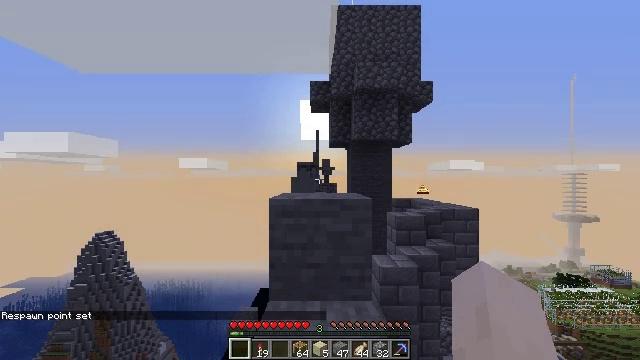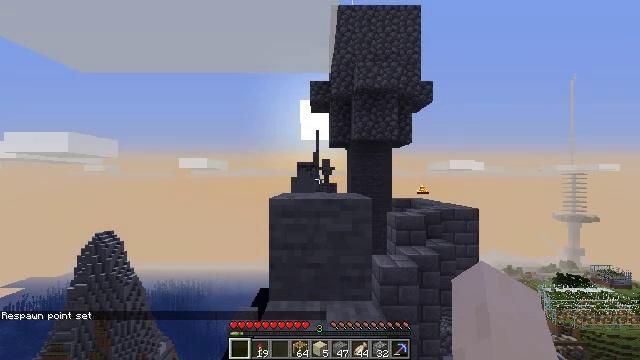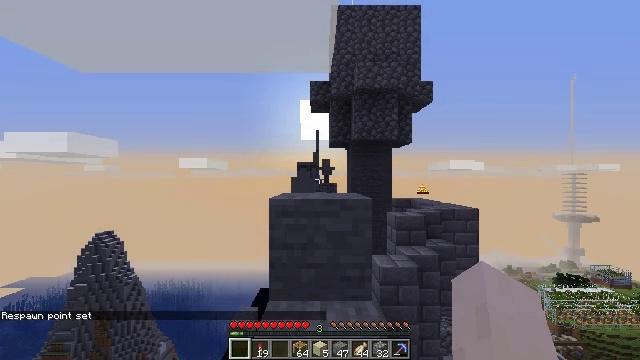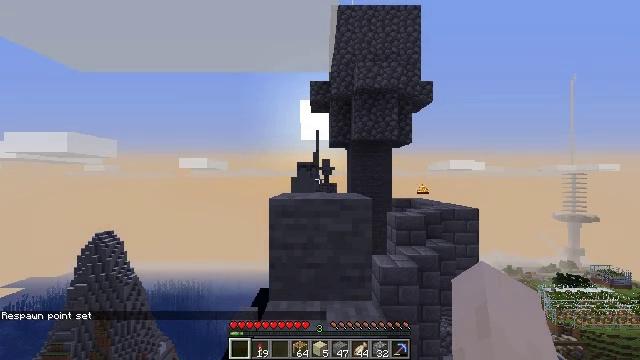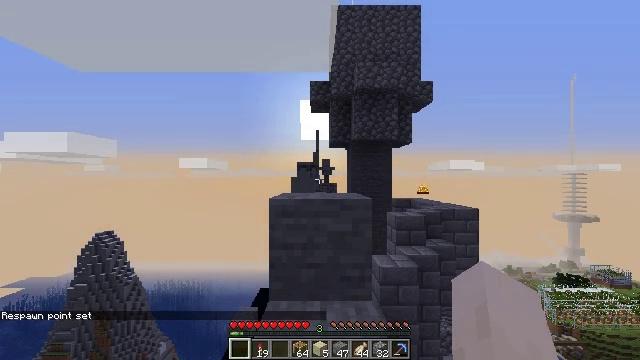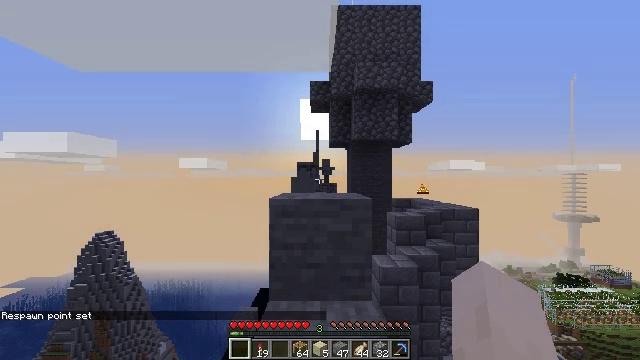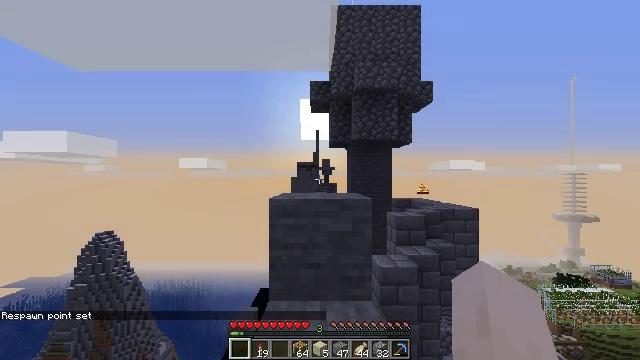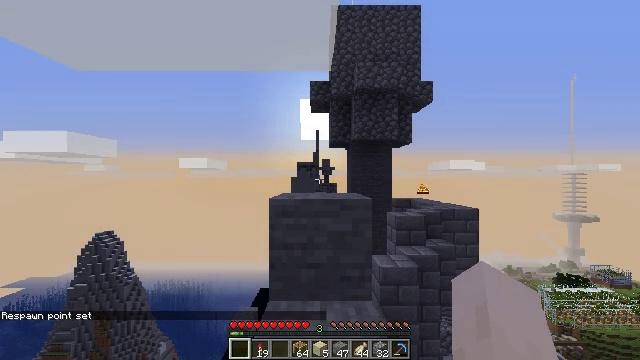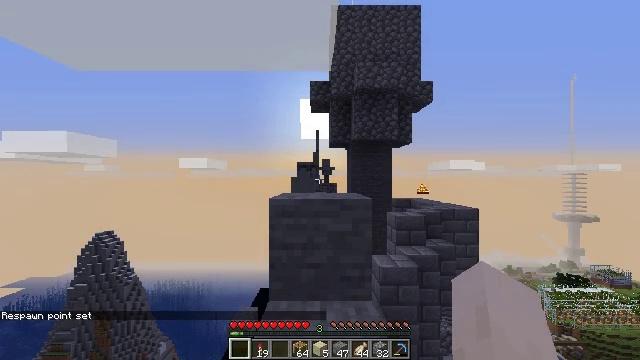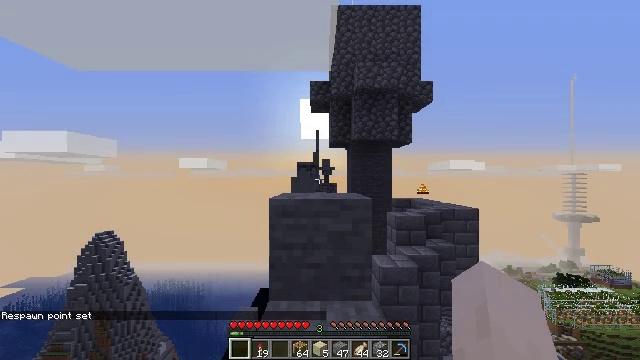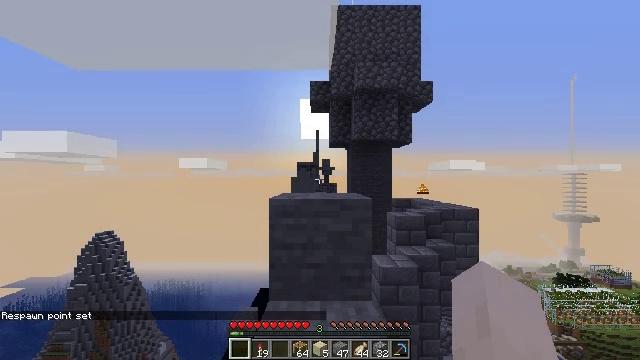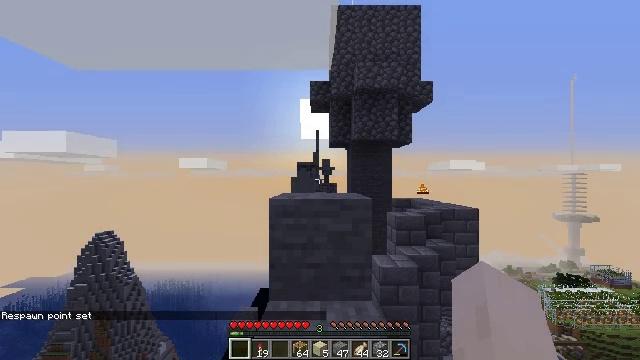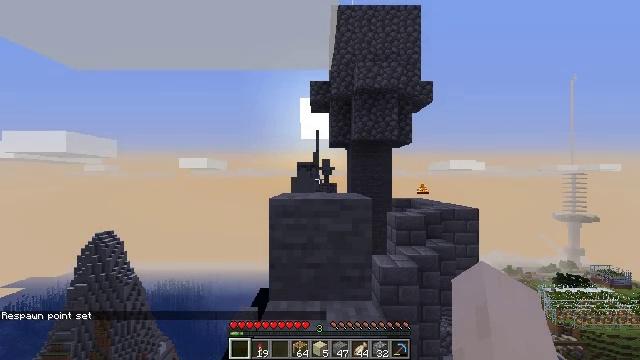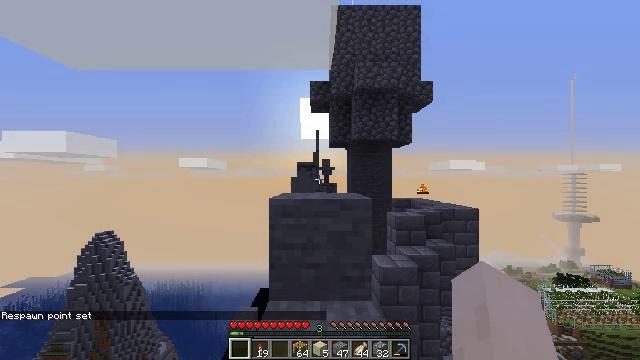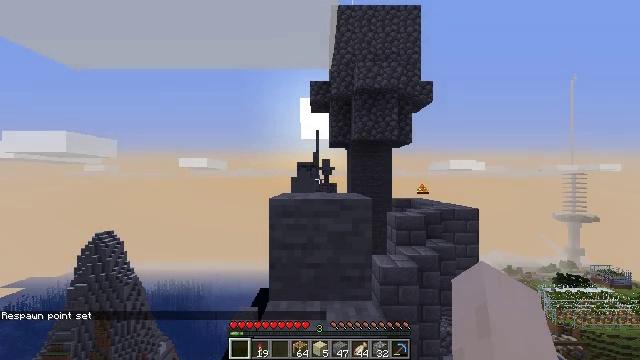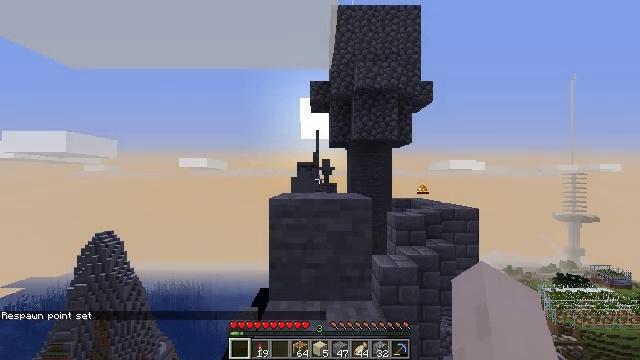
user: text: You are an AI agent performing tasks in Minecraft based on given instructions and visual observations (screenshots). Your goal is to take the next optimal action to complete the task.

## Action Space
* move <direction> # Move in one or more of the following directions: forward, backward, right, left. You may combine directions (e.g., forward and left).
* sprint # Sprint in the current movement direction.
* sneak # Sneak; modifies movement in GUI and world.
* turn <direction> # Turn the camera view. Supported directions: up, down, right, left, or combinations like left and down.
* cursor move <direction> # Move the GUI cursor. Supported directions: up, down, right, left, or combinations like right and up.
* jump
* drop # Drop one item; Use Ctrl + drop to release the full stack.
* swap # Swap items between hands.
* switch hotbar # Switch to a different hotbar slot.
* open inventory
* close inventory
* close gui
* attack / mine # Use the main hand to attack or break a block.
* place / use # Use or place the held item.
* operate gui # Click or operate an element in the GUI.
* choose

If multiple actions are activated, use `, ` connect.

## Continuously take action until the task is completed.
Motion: motion action
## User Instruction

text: Collect the light gray bed.
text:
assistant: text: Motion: no_op
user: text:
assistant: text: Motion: no_op
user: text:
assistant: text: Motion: no_op
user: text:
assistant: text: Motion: no_op
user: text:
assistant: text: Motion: no_op
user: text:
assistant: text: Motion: no_op
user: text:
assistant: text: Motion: no_op
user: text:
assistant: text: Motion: no_op
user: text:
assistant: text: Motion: no_op
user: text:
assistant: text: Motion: no_op
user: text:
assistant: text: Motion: no_op
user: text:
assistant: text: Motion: no_op
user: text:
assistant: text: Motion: no_op
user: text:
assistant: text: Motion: no_op
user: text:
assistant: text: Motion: no_op
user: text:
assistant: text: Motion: no_op
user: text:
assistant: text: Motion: no_op
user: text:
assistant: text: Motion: no_op
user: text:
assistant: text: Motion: no_op
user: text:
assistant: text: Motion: no_op
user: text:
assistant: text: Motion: no_op
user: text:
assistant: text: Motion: no_op
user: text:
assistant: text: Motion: turn right and down
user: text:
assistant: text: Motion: turn down
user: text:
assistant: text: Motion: turn left and down
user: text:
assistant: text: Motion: turn left and down
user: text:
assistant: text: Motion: turn left and down
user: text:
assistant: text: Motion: turn left and down
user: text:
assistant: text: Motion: turn left and down
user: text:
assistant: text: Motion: turn left and down